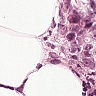
Metastatic tissue present: yes